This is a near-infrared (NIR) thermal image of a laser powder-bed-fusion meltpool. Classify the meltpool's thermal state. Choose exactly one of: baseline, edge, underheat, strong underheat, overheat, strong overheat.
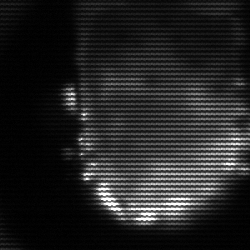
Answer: baseline